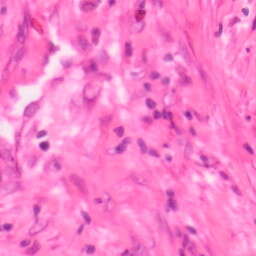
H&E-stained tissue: Colon